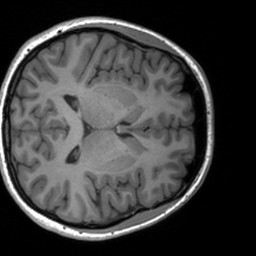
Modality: T1w
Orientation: axial
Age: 18
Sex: female
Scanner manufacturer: siemens
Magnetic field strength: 3 T
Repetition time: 1.9 s
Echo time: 0.00226 s